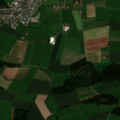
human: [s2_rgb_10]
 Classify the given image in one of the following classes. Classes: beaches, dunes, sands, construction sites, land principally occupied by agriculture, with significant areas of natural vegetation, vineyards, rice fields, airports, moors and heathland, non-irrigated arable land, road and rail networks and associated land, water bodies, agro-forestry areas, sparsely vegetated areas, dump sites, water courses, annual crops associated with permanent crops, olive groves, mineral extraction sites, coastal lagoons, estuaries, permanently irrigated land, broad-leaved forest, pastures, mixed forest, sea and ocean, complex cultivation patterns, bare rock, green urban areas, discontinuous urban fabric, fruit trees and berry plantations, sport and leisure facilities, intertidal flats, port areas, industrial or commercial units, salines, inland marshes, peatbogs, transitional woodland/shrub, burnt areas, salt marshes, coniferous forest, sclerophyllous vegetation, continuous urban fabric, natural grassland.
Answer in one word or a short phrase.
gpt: discontinuous urban fabric, non-irrigated arable land, coniferous forest